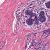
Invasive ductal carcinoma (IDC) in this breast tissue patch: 0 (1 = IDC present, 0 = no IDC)